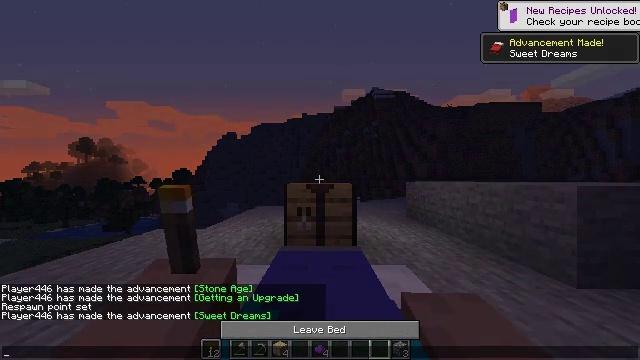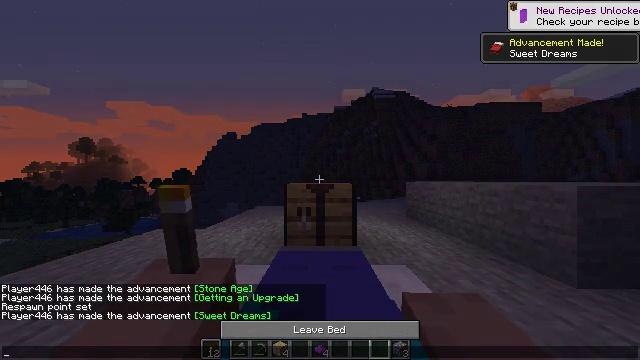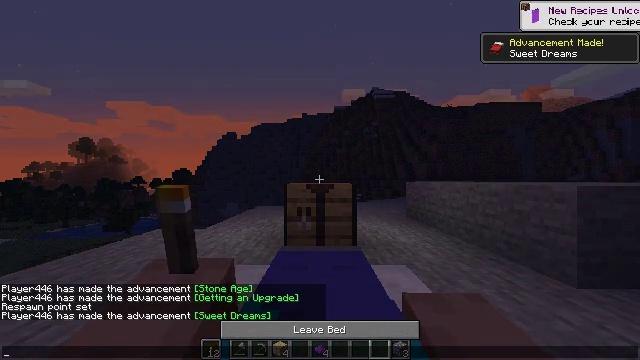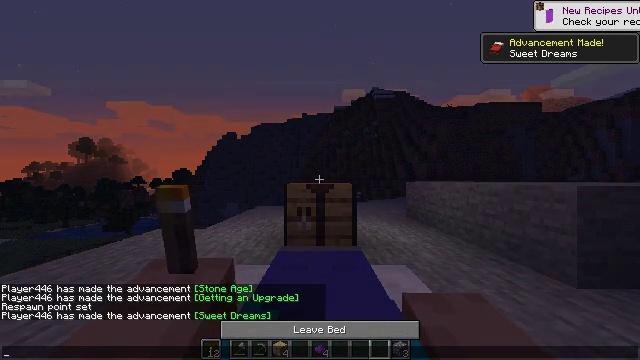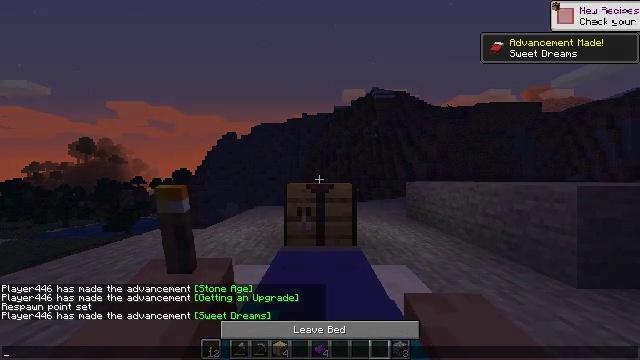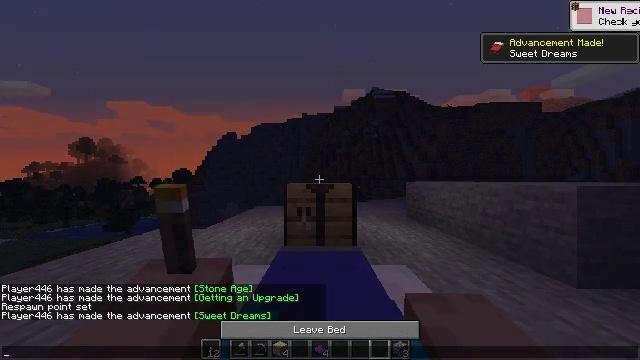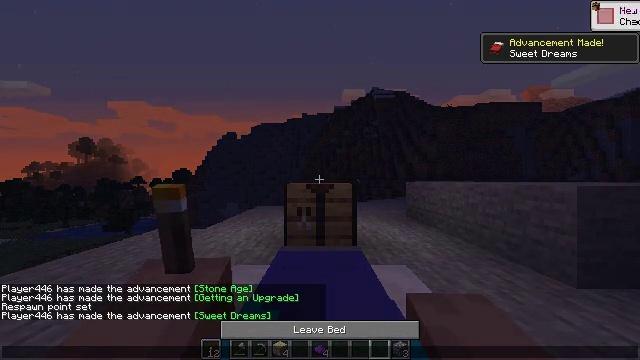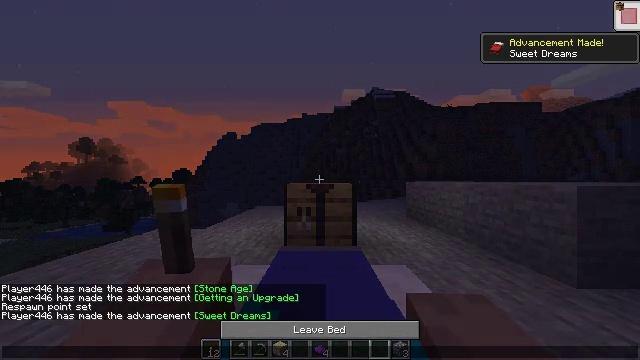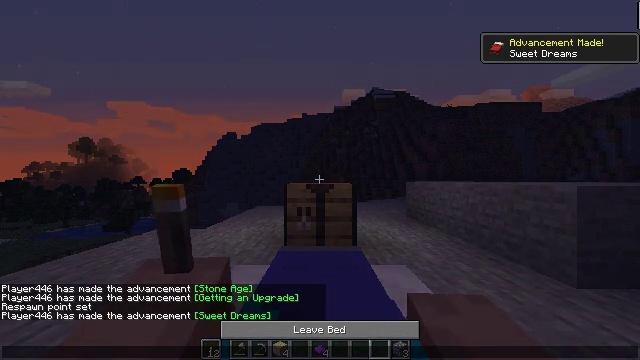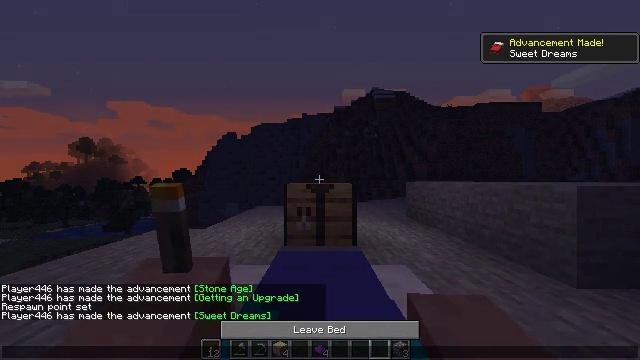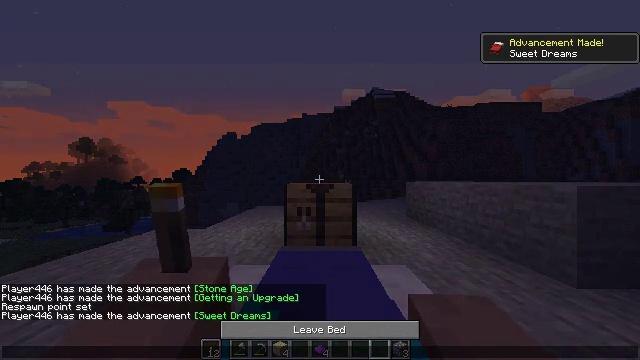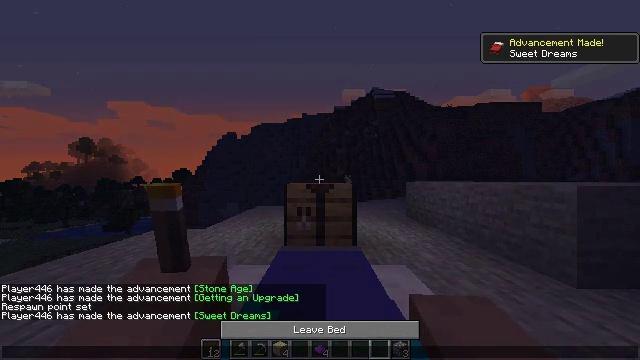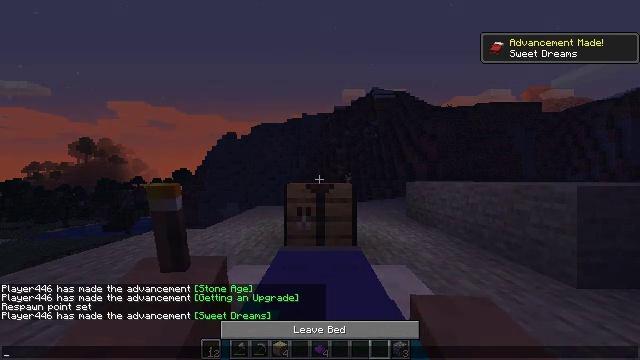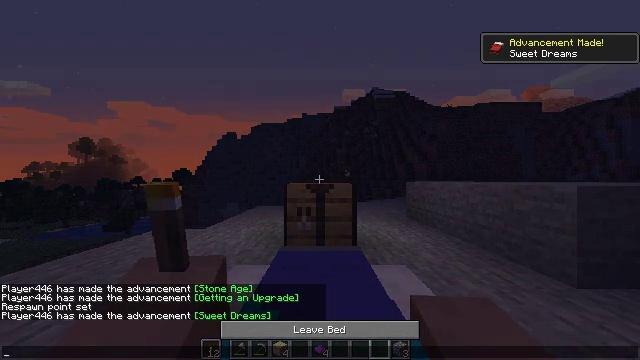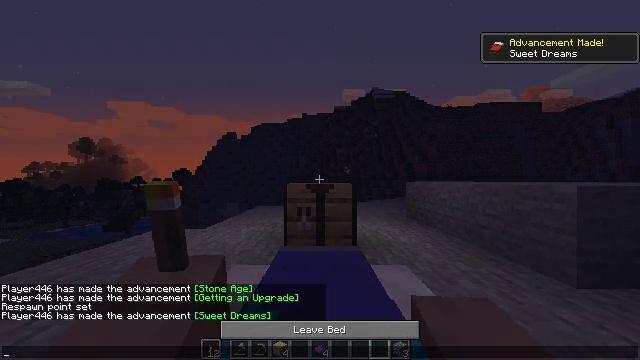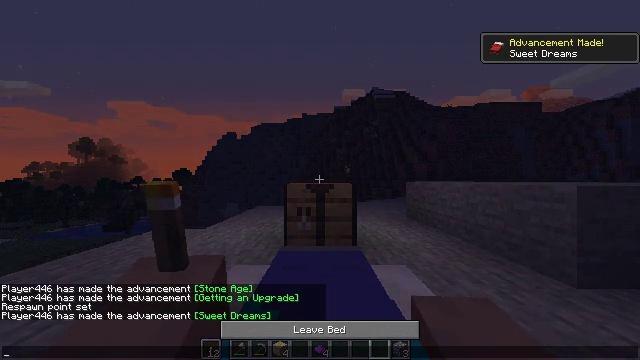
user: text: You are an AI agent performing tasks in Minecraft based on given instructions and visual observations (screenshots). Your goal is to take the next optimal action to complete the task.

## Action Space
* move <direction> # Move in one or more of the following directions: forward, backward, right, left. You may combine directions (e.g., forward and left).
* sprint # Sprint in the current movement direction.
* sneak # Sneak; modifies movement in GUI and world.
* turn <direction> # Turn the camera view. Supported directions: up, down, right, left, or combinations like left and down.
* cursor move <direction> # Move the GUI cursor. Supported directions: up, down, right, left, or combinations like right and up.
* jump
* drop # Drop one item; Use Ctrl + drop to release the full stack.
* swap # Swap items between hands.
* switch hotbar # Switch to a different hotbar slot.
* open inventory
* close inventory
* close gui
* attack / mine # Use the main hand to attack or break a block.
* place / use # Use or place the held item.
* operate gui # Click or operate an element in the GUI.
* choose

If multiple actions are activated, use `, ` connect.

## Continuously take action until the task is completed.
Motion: motion action
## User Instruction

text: Break the purple banner from a structure.
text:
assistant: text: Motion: no_op
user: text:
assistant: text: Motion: no_op
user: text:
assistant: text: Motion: no_op
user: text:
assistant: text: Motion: no_op
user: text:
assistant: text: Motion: no_op
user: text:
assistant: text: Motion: no_op
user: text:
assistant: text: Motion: no_op
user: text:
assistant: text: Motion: no_op
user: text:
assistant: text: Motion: no_op
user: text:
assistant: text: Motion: no_op
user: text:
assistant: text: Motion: no_op
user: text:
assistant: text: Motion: no_op
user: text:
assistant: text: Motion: no_op
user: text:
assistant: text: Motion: no_op
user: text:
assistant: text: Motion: no_op
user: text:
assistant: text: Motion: no_op
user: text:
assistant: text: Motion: no_op
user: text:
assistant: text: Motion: no_op
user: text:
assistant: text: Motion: no_op
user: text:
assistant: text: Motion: no_op
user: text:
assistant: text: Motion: no_op
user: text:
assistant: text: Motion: no_op
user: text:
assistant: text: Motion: no_op
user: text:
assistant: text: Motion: no_op
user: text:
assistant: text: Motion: no_op
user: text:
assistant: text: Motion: no_op
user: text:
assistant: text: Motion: no_op
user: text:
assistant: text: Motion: no_op
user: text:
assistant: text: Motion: no_op
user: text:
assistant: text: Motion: no_op